Question:
I'm pretty new to spatial stuff so forgive the beginner question. If I expect to have many polygons that look like the picture, is it best to have 1 table with a column defined like
'''
POLYGON ((35 10, 45 45, 15 40, 10 20, 35 10),(20 30, 35 35, 30 20, 20 30),(20 30, 35 35, 30 20, 20 30),(20 30, 35 35, 30 20, 20 30),(20 30, 35 35, 30 20, 20 30))
'''
or Two tables, one which has the outside polygons and one which has the inside polygons and the id of the containing polygon from the first table?
My use case will often be queries asking "Is this point in the outer polygon?" and "Which polygon(s) contain this point?". For the latter, I would like to only return the inner-most polygon if possible.
So for my first case (1 table) I'm thinking sudo code would look something like.
'''
len = SELECT NumInteriorRings(g1)
'''
and then loop through each interior polygon using something like
'''
for(i = 1; i < len; ++i){
SELECT ST_CONTAINS(InteriorRingN(poly,i),point)
}
'''
My Second case (2 tables) would look more like
'''
SELECT sub_poly_id, ST_CONTAINS(poly, point) as contains
FROM sub_poly_table WHERE parent_poly_id = 23;
'''
The second case seems more clean but am I just butchering my first case? Is there a better way to accomplish this?
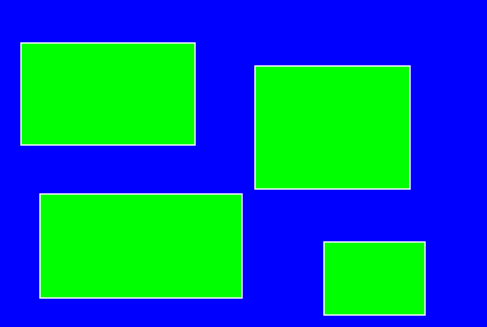
Answer: There is no need to create a second table to accomplish what you need. It adds extra complication for no extra gain, because you can always test for containment with the whole polygon, just the outer ring or any of the interiorings. It will also make updates messier, as you will need to update the geometry's in two tables, rather than a single geometry.
You can use a counter table (just containing the numbers 1, 2, 3, 4, ...,) to extract each inner ring in order to test for the intersection of any interior ring against some input point and avoid using any loop constructs. For example,
'''
insert into test (geom) values (geomfromtext('POLYGON
((0 0, 100 0, 100 100, 0 100, 0 0),
(10 10, 10 20, 20 20, 20 10, 10 10),
(80 80, 80 90, 90 90, 90 80, 80 80),
(50 50, 50 60, 60 60, 60 50, 50 50),
(20 30, 35 35, 30 20, 20 30)) '));
create table counter (id int primary key);
'''
Put some numbers in counter, in practice, you would probably want many more.
'''
insert into counter values (1), (2), (3), (4), (5);
select x.id as ring_num,
contains(interiorringn(geom, x.id), geomfromtext('POINT(15 15)')) as contains
from test,
(select id from counter where id <=
(select numinteriorrings(geom) from test)
) x ;
'''
which returns:
'''
ring_num contains
1 1
2 0
3 0
4 0
'''
in this example, where I have changed you polygon's inner rings so they are actually different.
Clearly, you can add the parent_poly_id back into the where clause of the query, once you have established that the outer polygon contains the point. You would also want to add 1 to x.id, so that inner rings 1 corresponds to 2, inner ring 2, corresponds to 3 (as in your comments) and add contains=1 to the where clause
Using a counter table like this is something of a hack, but MySQL lacks a function to generate arbitrary length series on the fly (unlike, say, Postgres), but still cleaner than using looping constructs or secondary tables.